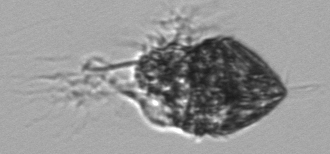
Label: Strombidium_morphotype1